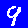
Digit: 9